八年级 · 组合几何学
, 在 $\triangle A B C$ 中, $\angle B A C=100^{\circ}, A D \perp B C$ 于 $D$ 点, $A E$ 平分 $\angle B A C$ 交 $B C$ 于点 $E$.若 $\angle C=26^{\circ}$, 则 $\angle D A E$ 的度数为

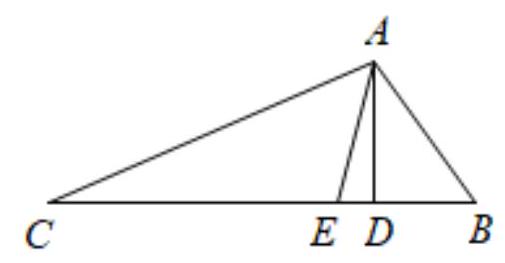
答案: $14^{\circ}$